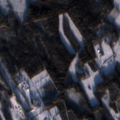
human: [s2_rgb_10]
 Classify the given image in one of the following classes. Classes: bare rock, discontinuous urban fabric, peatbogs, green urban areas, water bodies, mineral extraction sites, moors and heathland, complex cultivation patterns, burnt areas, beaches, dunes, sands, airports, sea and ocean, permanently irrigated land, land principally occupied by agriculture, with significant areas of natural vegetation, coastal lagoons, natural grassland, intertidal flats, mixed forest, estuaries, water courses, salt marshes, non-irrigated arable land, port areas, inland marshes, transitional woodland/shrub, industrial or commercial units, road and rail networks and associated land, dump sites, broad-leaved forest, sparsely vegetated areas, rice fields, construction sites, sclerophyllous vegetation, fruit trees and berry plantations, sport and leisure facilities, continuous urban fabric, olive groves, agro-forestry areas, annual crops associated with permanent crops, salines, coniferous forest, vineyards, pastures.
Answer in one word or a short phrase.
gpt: land principally occupied by agriculture, with significant areas of natural vegetation, coniferous forest, mixed forest, transitional woodland/shrub